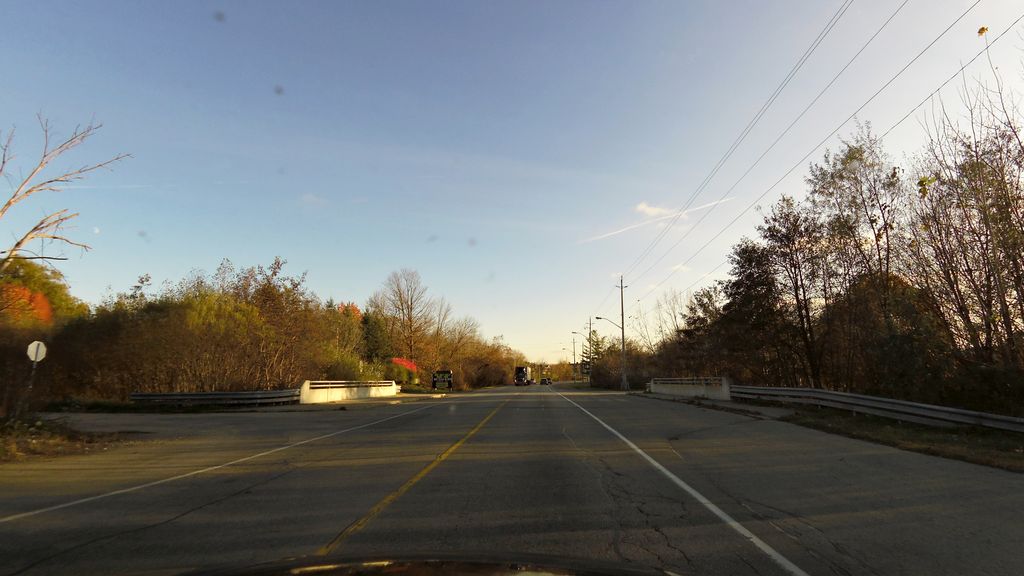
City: kitchener-waterloo